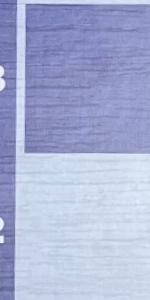
Label: Empty